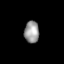
Tissue: lung
Cell type: Epithelial cells
Senescence score: 0.5753
Nuclear area (px): 319
Mean DAPI intensity: 152.216